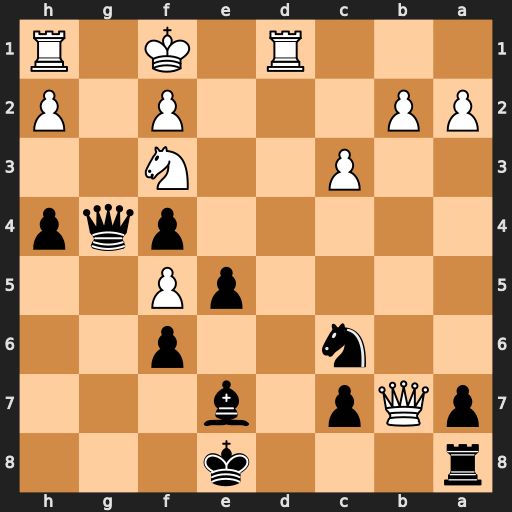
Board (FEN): r3k3/pQp1b3/2n2p2/4pP2/5pqp/2P2N2/PP3P1P/3R1K1R
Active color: b
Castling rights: q
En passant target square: -
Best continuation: Qxf3 Qxa8+ Kf7 Ke1 Qxh1+